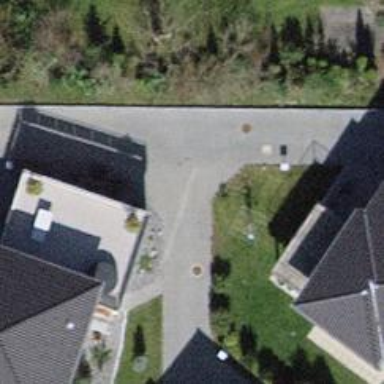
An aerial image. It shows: Garage.